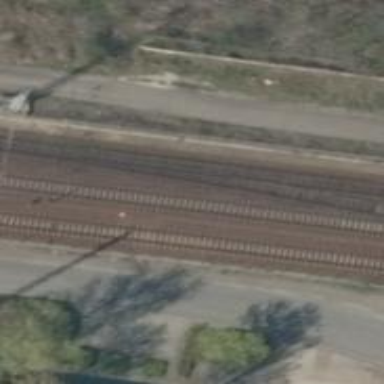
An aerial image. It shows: Railway track with contact lines for electrification.